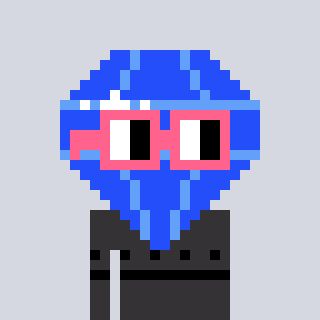
a pixel art character with square pink glasses, a blue diamond-shaped head and a grayscale-colored body on a cool background